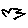
Label: bird